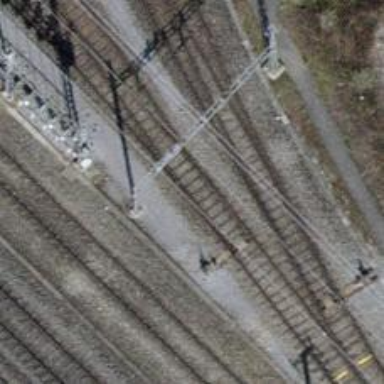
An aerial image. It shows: Railway switch.